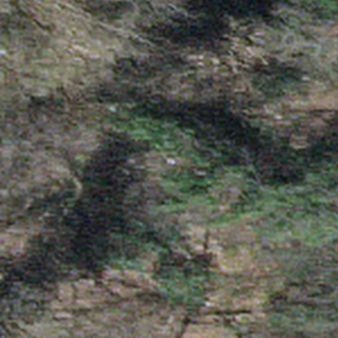
Label: other